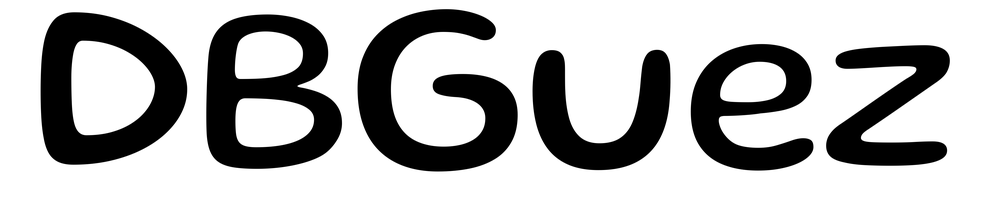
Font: Gluten_Regular